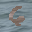
Label: 6